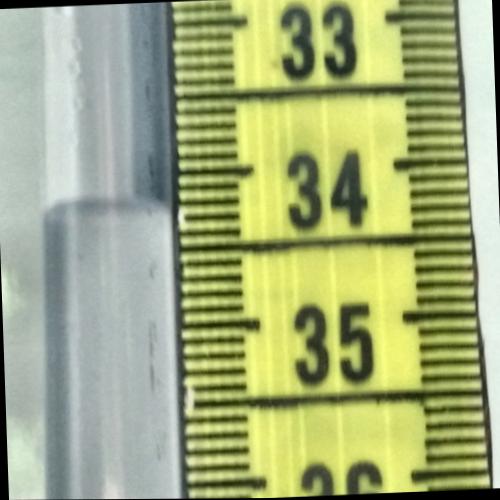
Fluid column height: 34.2 cm